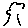
Label: tree